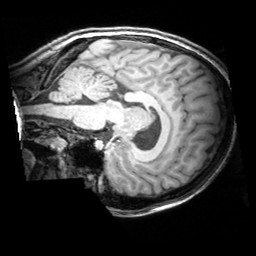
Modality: T1w
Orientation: sagittal
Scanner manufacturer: siemens
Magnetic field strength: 3 T
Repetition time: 1.81 s
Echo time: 0.00345 s